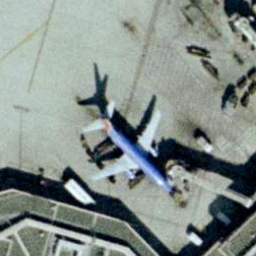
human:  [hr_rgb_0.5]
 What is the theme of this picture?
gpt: airport

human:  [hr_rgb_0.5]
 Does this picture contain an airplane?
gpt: yes

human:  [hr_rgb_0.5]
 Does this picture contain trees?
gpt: no